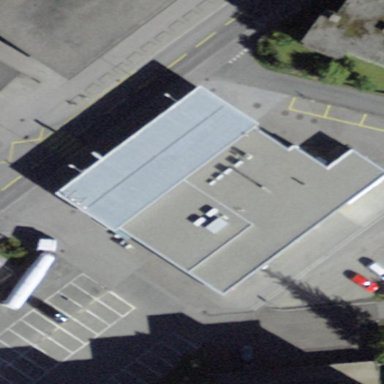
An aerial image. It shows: View of roof of building.